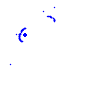
Particle: proton